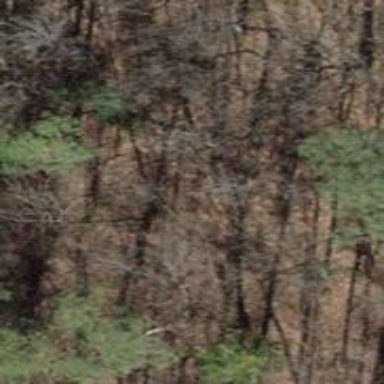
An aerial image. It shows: Deciduous broadleaved tree.